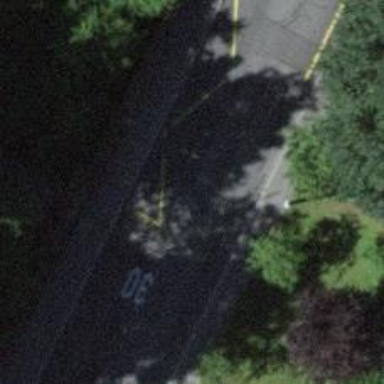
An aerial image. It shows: Trolleybus stop position for public transport.